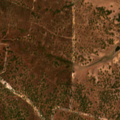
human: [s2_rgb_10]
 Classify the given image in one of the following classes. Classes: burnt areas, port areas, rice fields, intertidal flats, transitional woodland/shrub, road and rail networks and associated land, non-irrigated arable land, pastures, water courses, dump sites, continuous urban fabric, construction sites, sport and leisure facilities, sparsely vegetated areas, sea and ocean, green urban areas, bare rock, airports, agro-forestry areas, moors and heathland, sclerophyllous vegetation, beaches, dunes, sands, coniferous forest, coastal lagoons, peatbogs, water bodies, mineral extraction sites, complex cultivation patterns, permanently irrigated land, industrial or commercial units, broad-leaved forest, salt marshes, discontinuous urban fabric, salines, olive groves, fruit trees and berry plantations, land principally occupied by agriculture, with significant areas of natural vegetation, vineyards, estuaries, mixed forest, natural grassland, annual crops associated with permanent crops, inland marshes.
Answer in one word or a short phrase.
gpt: annual crops associated with permanent crops, agro-forestry areas, broad-leaved forest